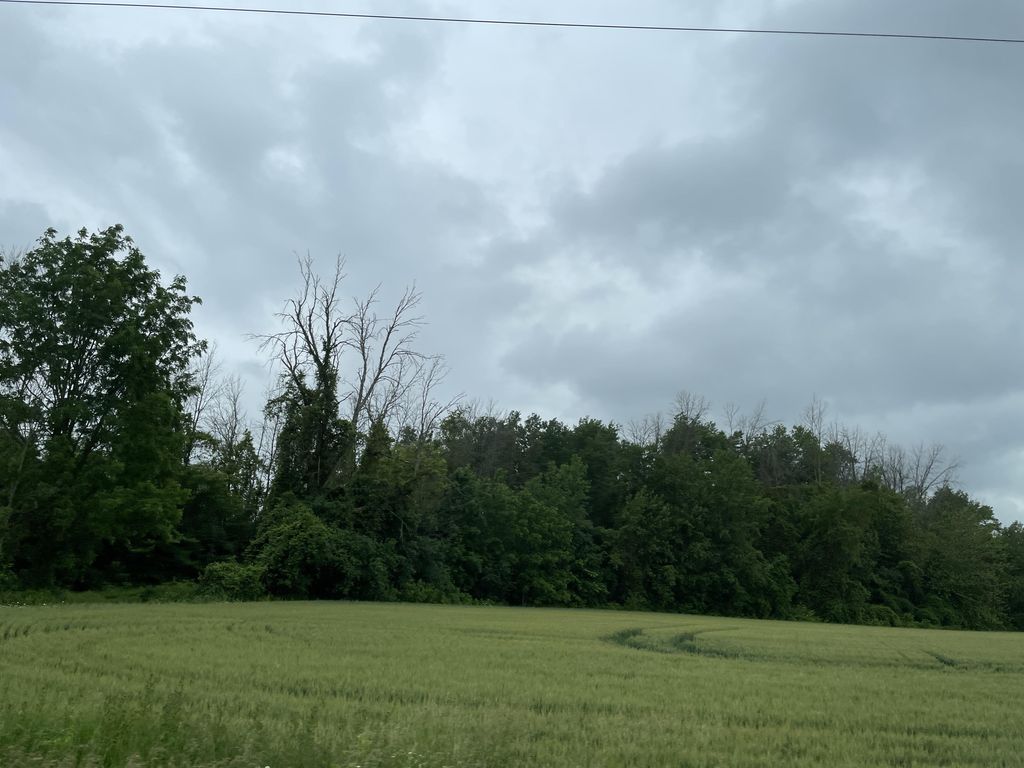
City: kitchener-waterloo